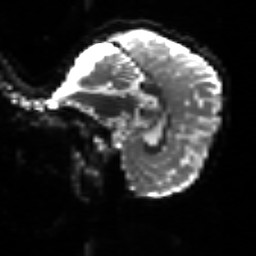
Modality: sbref
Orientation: sagittal
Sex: female
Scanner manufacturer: siemens
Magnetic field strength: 3 T
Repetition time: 5 s
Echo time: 0.071 s